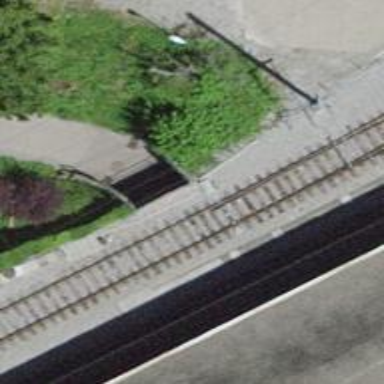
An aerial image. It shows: Railway switch.